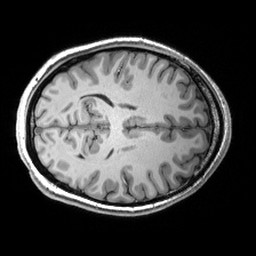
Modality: T1w
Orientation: axial
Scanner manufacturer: siemens
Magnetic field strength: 3 T
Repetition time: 2.53 s
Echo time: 0.00299 s